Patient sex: M
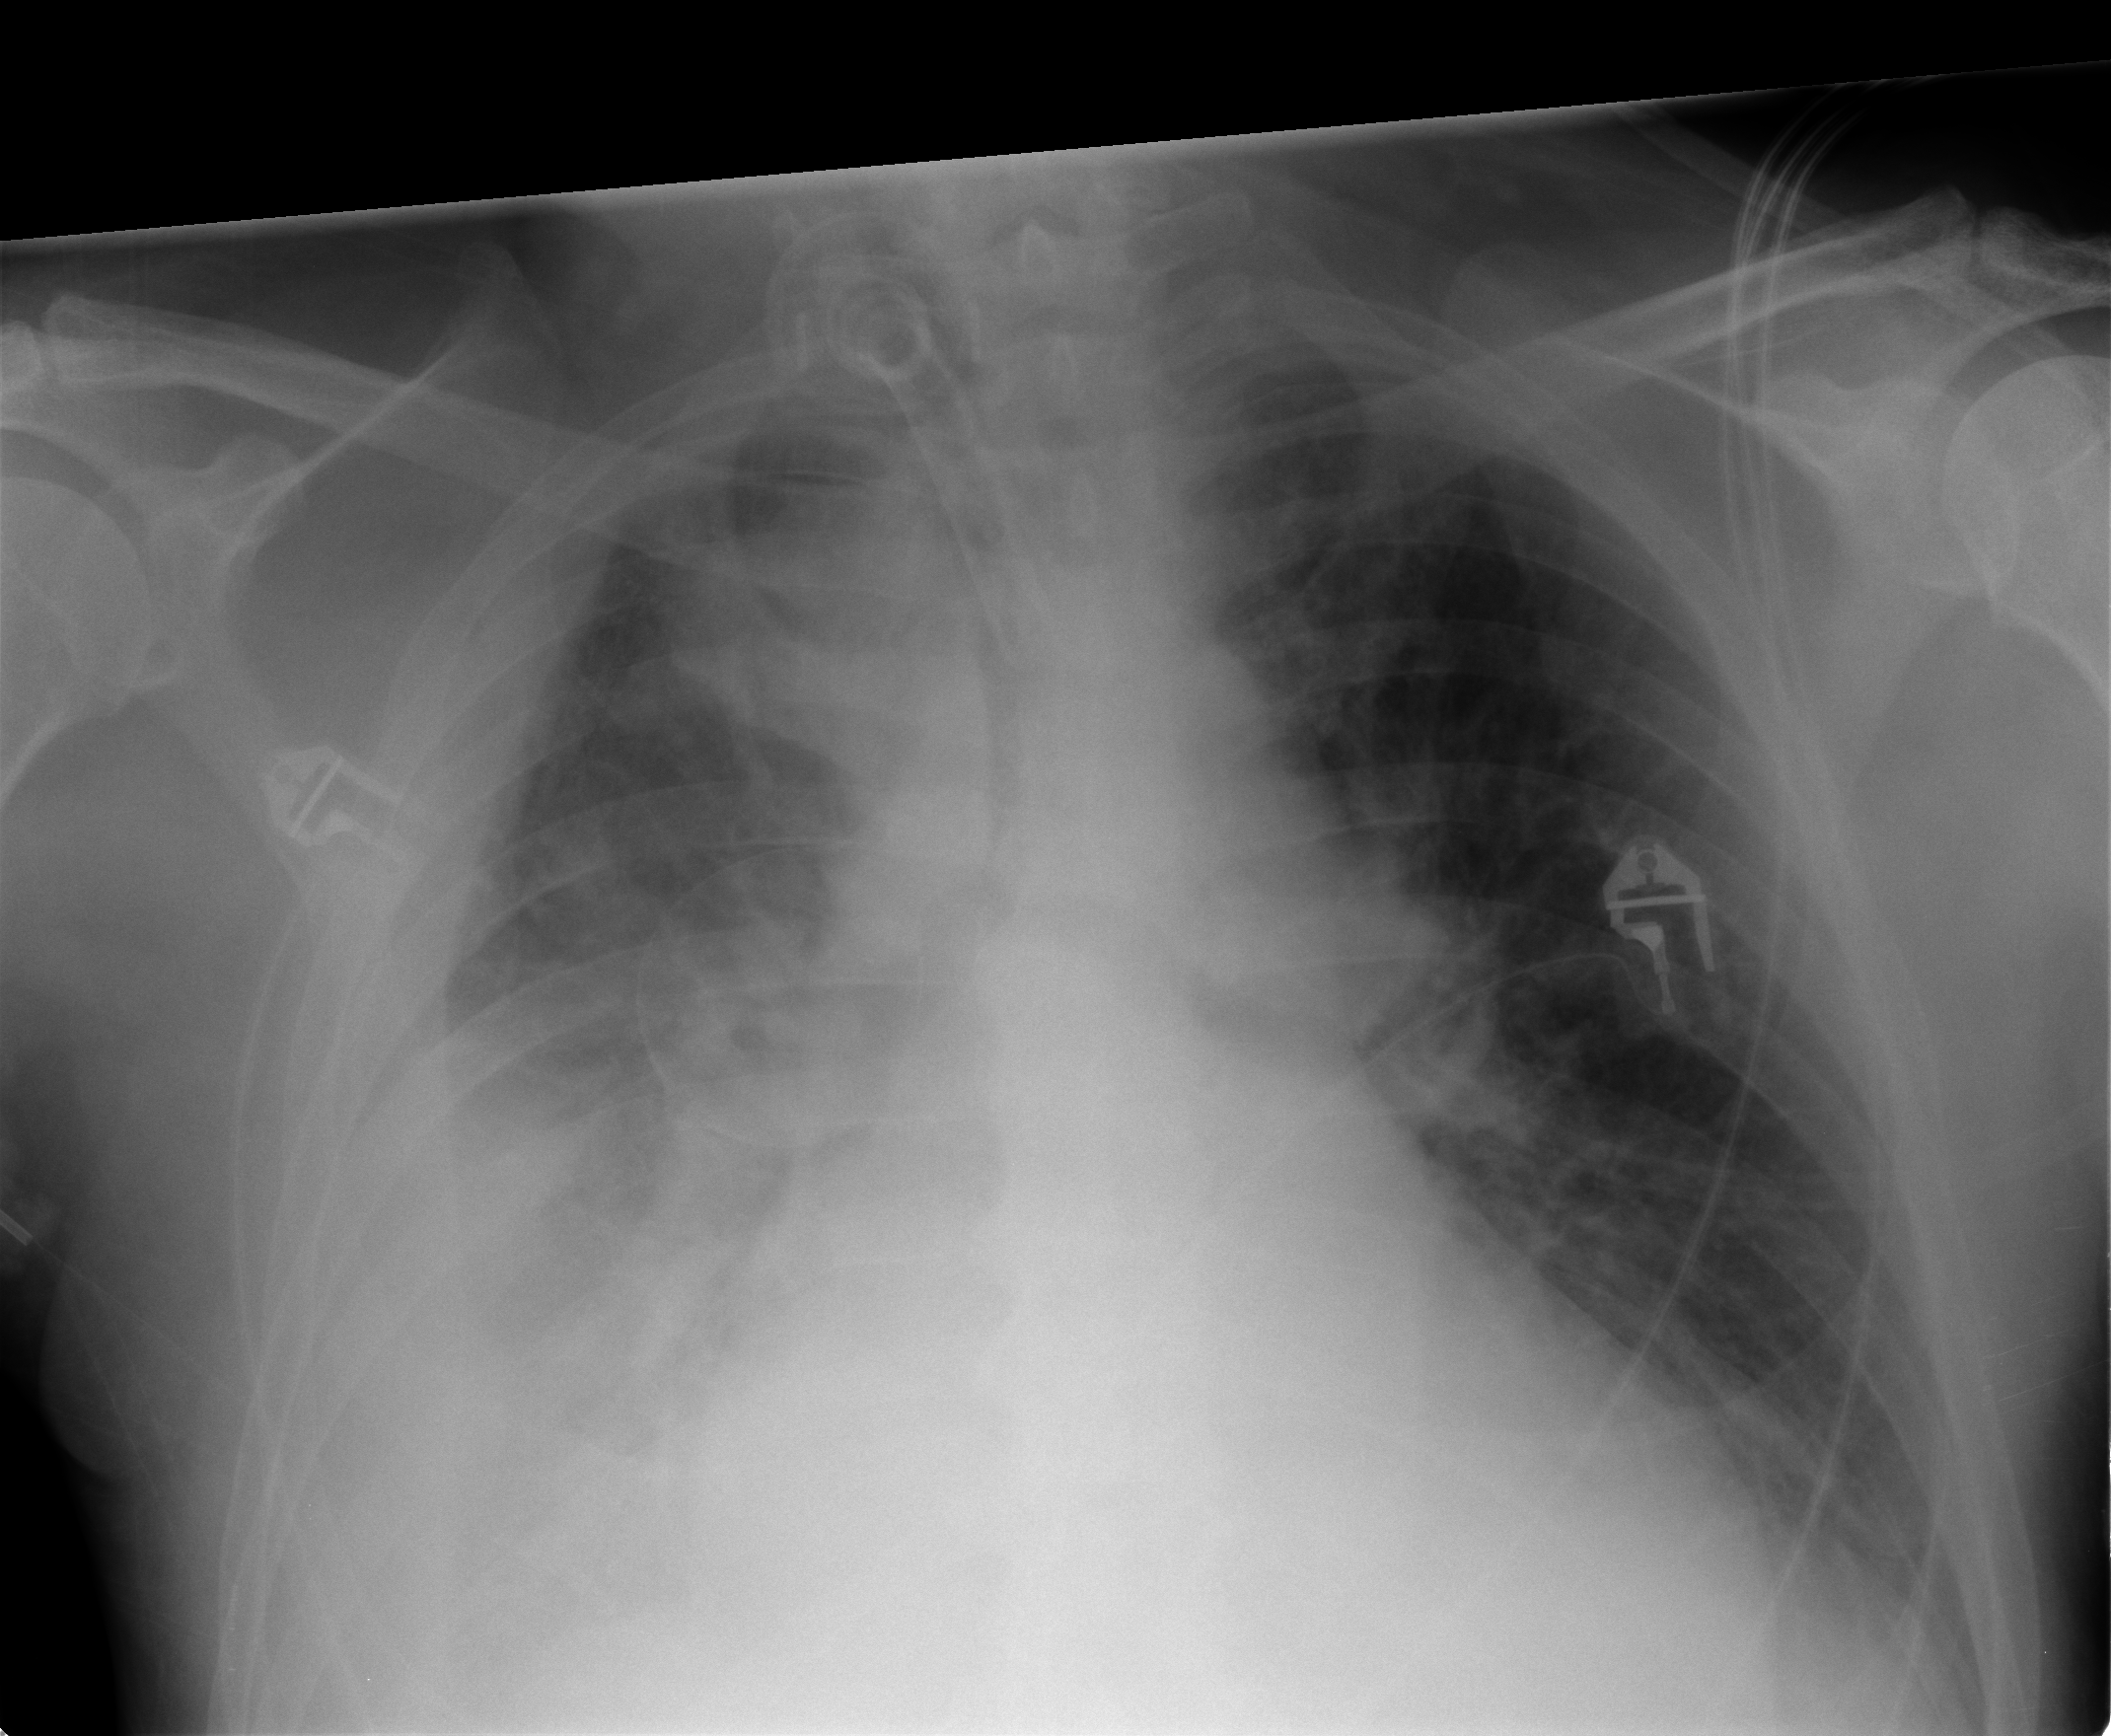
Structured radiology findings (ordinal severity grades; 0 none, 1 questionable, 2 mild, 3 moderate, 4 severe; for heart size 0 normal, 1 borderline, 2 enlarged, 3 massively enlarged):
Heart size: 2
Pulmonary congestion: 3
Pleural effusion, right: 3
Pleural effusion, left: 0
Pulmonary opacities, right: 1
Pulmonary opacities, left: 0
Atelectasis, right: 3
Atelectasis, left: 1